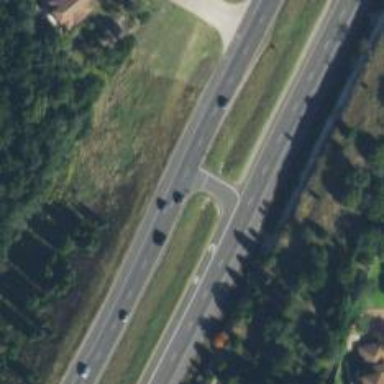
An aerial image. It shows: Expressway with asphalt surface categorized as trunk highway.